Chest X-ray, PA view. Patient: 37 years old, sex M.
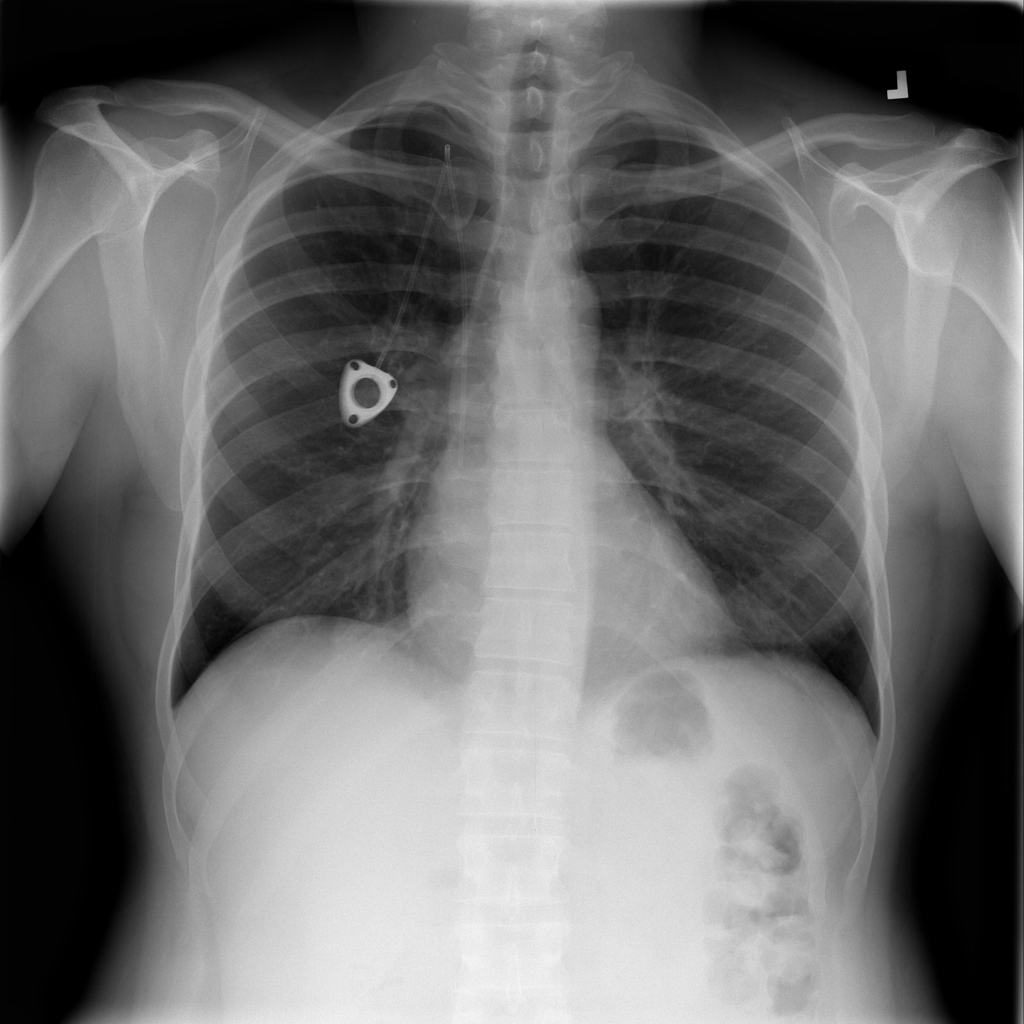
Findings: No Finding